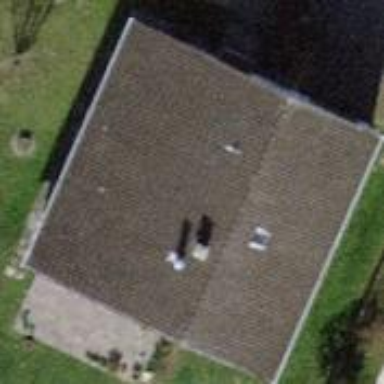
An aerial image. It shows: Detached building.